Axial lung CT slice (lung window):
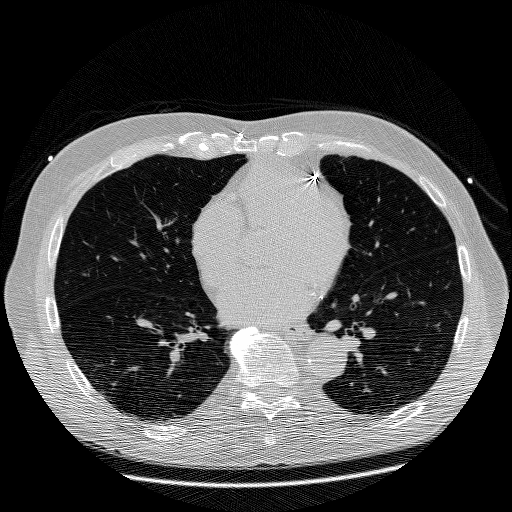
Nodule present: no